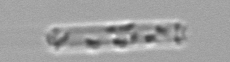
Label: Cerataulina_pelagica